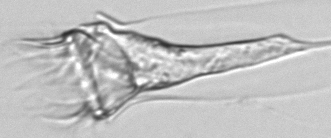
Label: Tintinnina